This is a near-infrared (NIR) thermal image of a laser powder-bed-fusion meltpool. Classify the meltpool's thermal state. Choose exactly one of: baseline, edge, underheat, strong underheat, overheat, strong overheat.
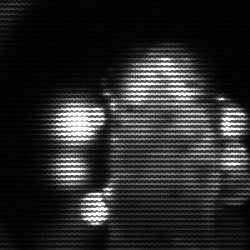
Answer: strong underheat